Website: ulta-beauty
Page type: store-pickup
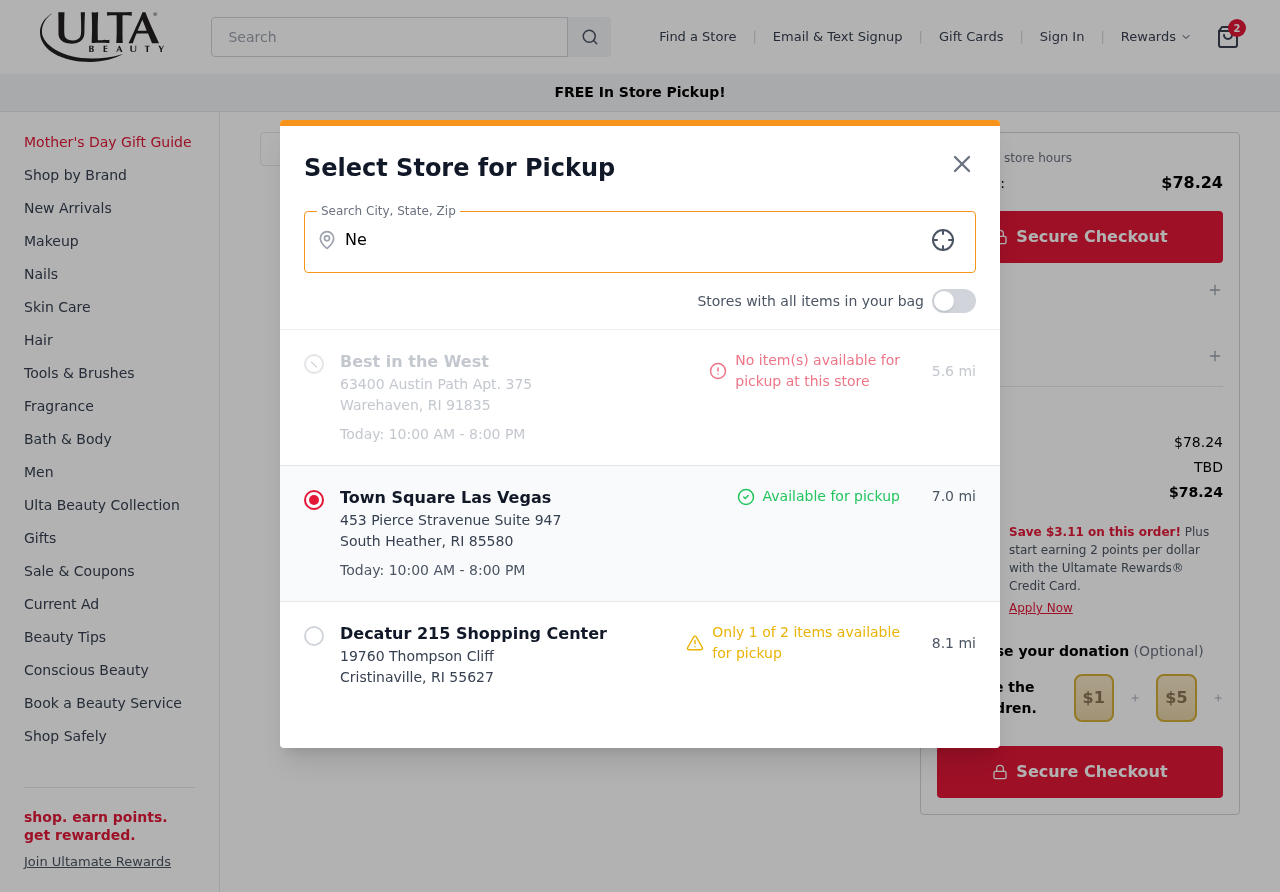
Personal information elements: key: PII_CITY
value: New Jeanland
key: PII_LOCATION1_CITY_STATE_ZIP
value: Warehaven, RI 91835
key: PII_LOCATION1_NAME
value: Best in the West
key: PII_LOCATION1_STREET
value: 63400 Austin Path Apt. 375
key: PII_LOCATION2_CITY_STATE_ZIP
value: South Heather, RI 85580
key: PII_LOCATION2_NAME
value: Town Square Las Vegas
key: PII_LOCATION2_STREET
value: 453 Pierce Stravenue Suite 947
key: PII_LOCATION3_CITY_STATE_ZIP
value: Cristinaville, RI 55627
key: PII_LOCATION3_NAME
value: Decatur 215 Shopping Center
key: PII_LOCATION3_STREET
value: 19760 Thompson Cliff
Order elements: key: ORDER_NUM_ITEMS
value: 2
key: ORDER_TOTAL
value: $78.24
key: ORDER_SUBTOTAL
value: $78.24
Search elements: key: HEADER_SEARCH
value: Search
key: SEARCH_STORE_LOCATION
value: New Jeanland